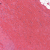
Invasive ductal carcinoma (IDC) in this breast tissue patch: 0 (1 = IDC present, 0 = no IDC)